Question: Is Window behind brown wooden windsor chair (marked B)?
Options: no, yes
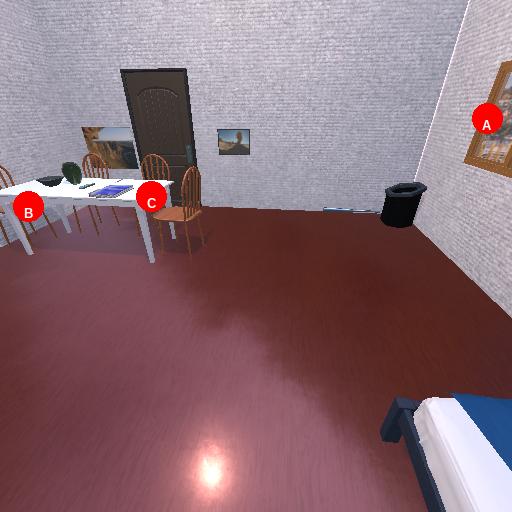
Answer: no